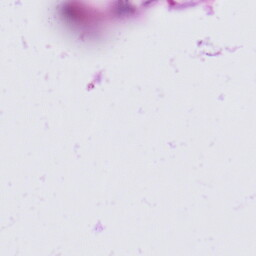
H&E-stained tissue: Skin